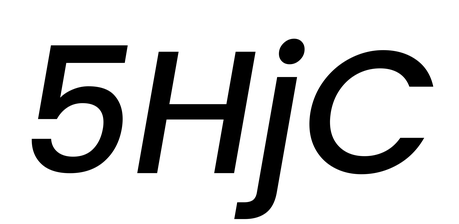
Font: Poppins-MediumItalic